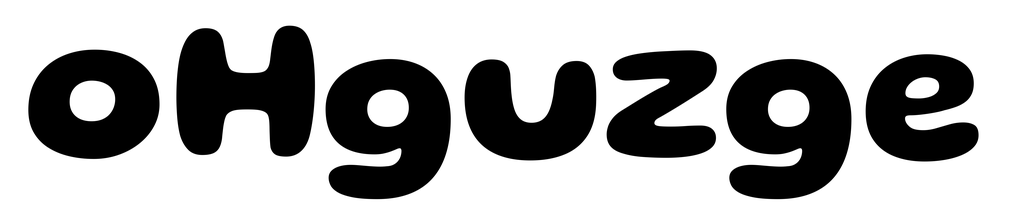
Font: Gluten_Bold